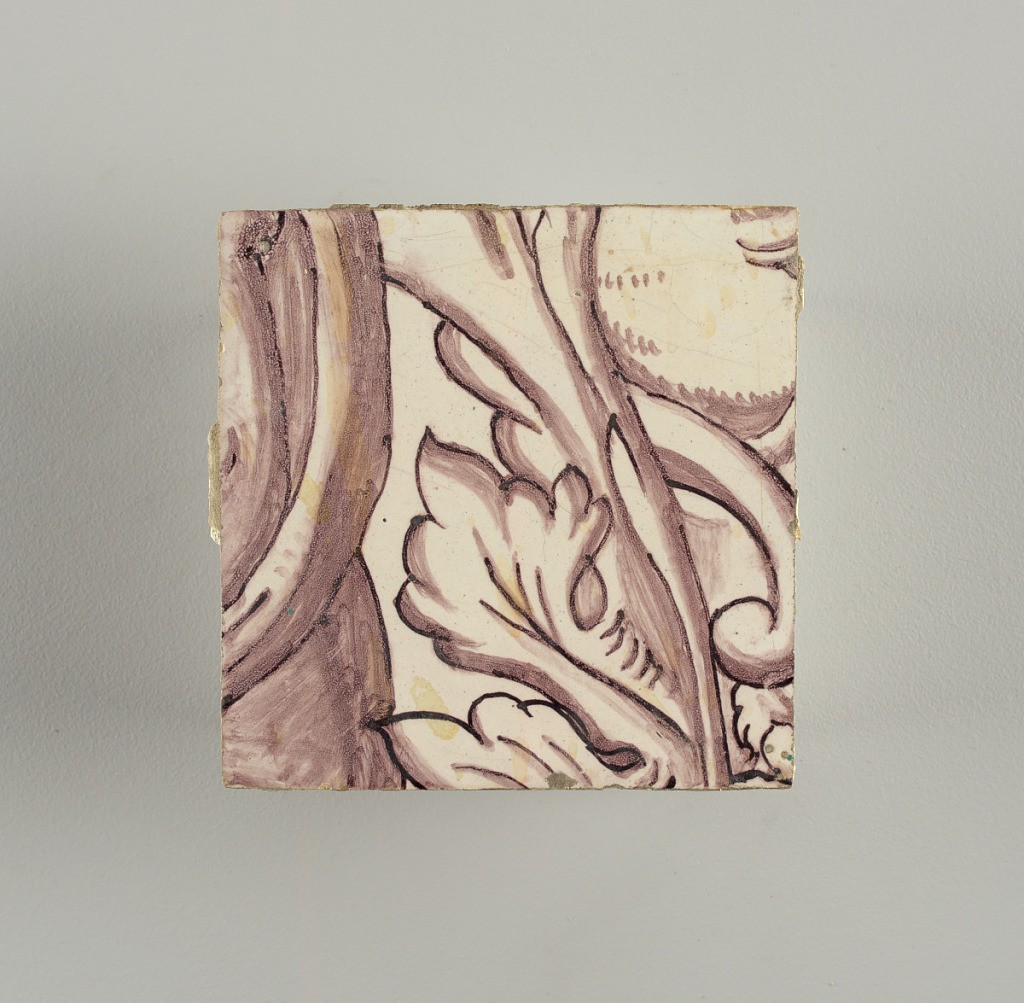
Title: Panel
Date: ca. 1725
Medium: Tin-glazed earthenware, underglaze manganese decoration
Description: Tile from upright rectangular panel of tiles; dark purple (manganese) on white ground showing arched framework; oval cartouche bearing double monogram (probably Lubert Adolf Torck), supported by pair of nude amors; pair of small amors holding crown above, borne by pair of female terms; surrounded by leafscrolls and foliations, with pair of flower-filled urns; top center, lunetted amor's head pendented with rosetted lattice cartouche.

To be used in Rozendaal Castel. Intended to be viewed inset into a wall- indicated by the inclusion of a trompe-l'oeil marbleized edge that surrounds three sides of the panel.